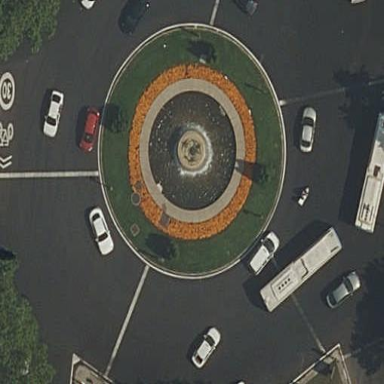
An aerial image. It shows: Fountain.